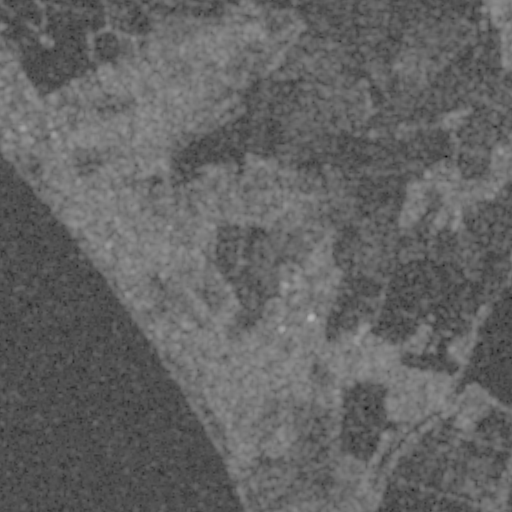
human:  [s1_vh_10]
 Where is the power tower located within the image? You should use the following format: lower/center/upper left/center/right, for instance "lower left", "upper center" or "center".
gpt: The power tower is located in the upper right of the image.
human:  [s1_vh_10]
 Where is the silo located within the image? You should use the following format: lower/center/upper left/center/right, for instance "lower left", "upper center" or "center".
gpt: The silo is located in the upper right of the image.
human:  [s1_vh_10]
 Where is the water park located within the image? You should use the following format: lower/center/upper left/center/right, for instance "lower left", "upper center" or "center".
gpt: The water park is located in the upper left of the image.
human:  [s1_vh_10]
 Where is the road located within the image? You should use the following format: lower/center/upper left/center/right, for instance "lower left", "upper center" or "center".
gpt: There is no road in the image.

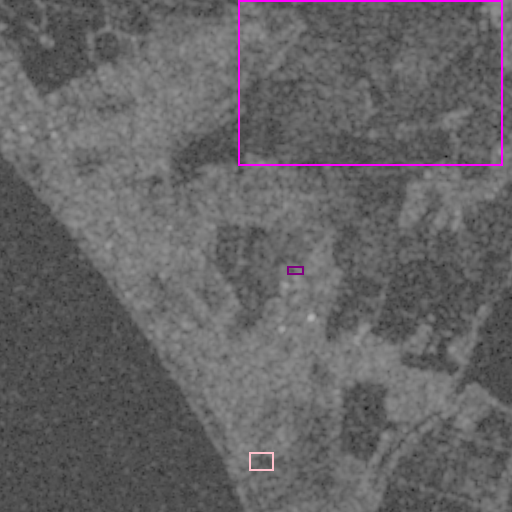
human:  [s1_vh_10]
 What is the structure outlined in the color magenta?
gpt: The structure outlined in magenta is a crop field.
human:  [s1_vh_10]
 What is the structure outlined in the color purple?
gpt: The structure outlined in purple is a park.
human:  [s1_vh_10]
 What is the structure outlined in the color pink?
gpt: The structure outlined in pink is a parking lot.
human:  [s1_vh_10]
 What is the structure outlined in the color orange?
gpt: There is no orange outline.